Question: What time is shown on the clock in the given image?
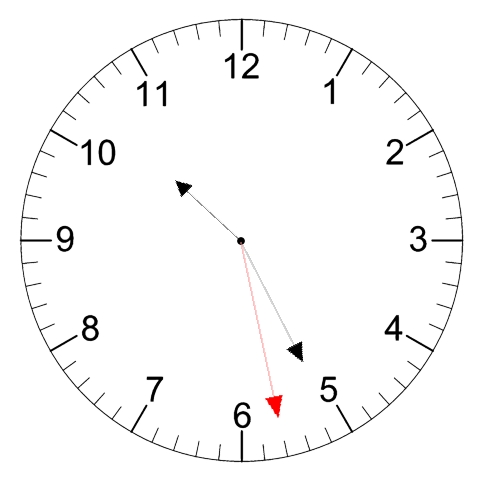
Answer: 10:25:28